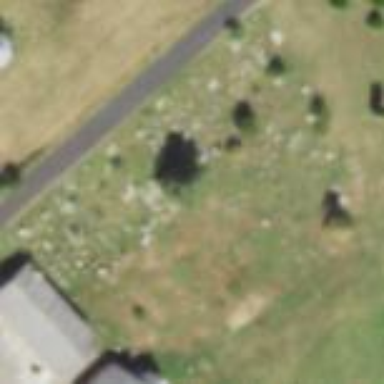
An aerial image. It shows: Grave yard.